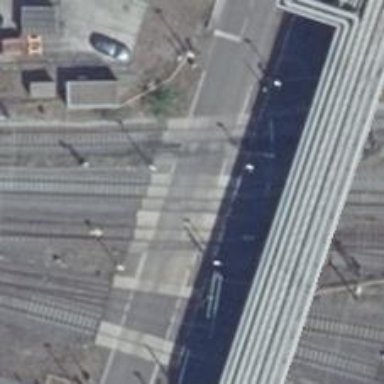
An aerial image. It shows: Railway level crossing.